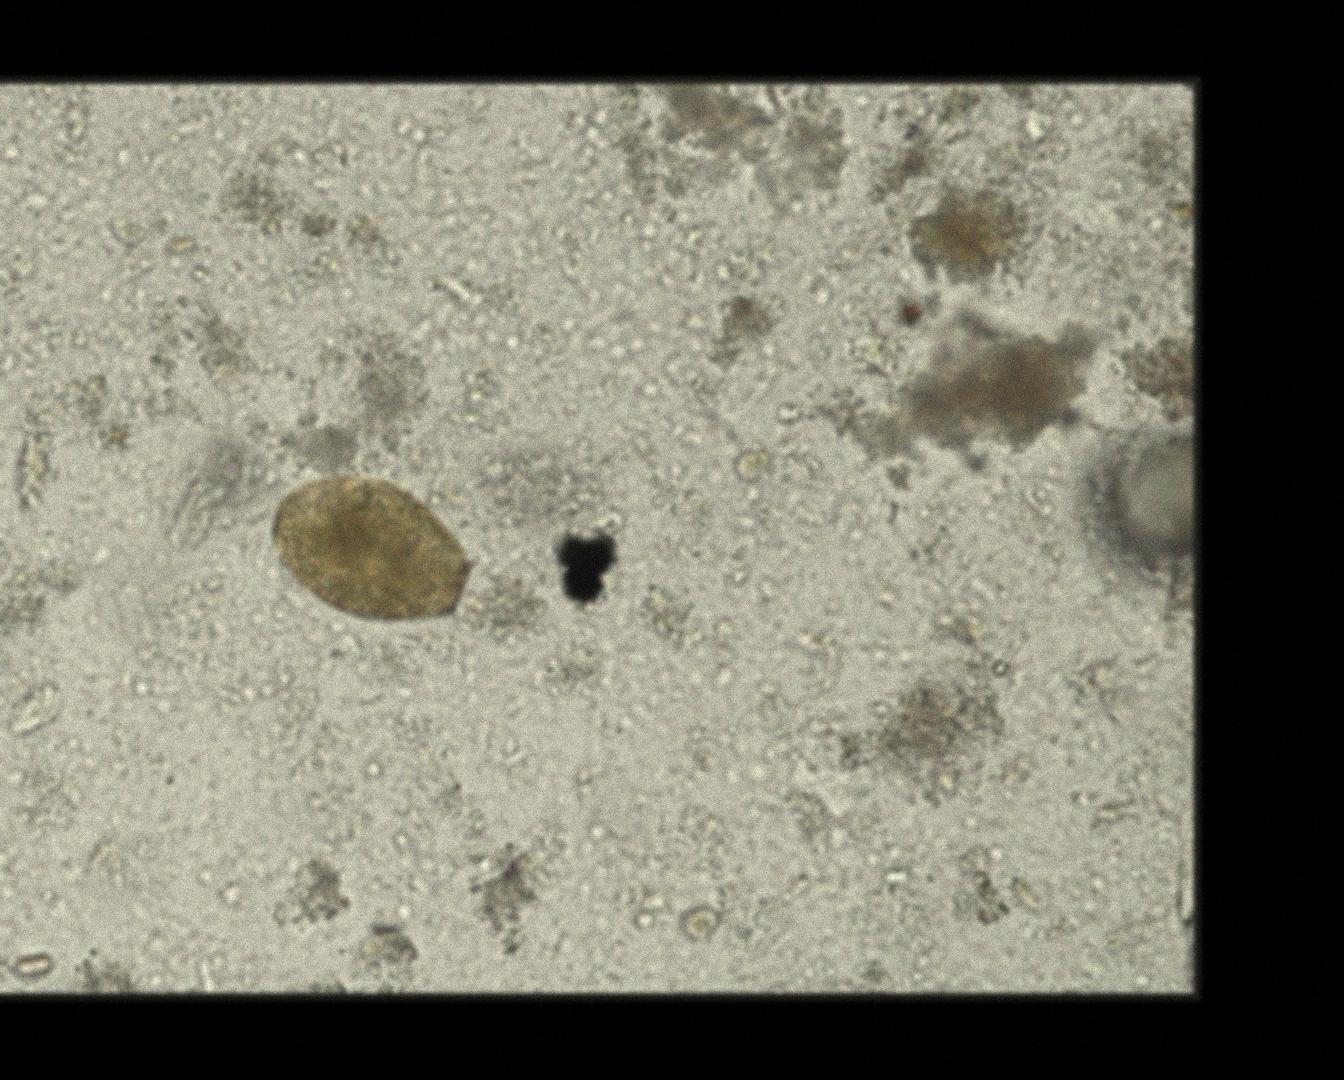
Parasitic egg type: Paragonimus spp